Interaction volume radius: 5 \u00c5
Interaction volume height: 15 \u00c5
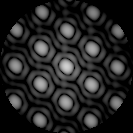
Disorder parameter: 0.009357